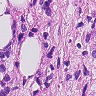
Metastatic tissue present: yes